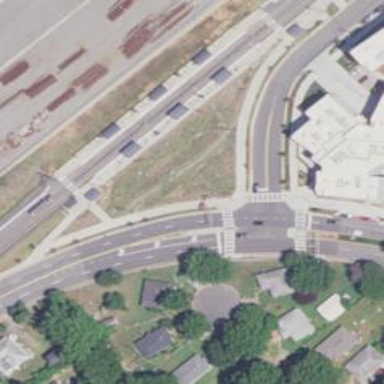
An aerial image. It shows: Marked road crossing.